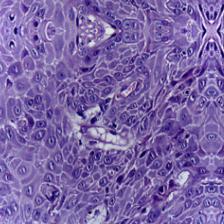
Diagnosis: OSCC